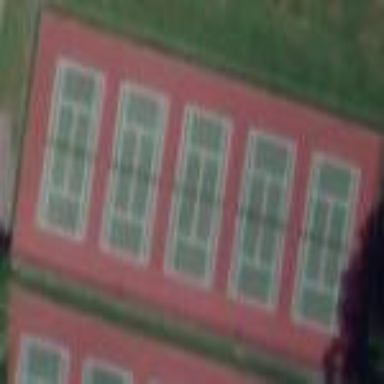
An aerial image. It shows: Tennis court on pitch designated for leisure land.